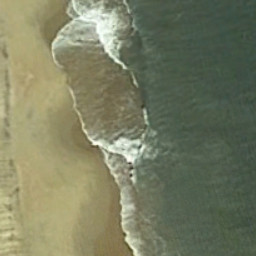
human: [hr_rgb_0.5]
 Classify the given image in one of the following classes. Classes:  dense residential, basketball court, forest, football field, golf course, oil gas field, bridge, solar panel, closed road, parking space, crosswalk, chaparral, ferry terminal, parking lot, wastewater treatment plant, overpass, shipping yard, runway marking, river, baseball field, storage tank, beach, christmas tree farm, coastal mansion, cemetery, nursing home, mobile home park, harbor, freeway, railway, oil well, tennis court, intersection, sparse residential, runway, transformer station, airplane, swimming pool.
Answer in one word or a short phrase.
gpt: beach